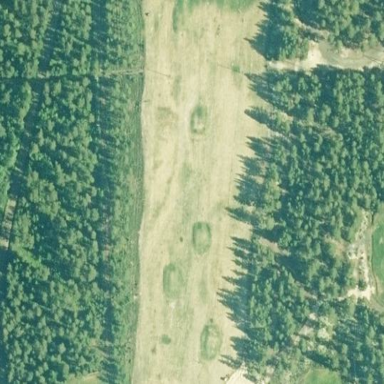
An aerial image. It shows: Golf green pitch on grass land. It is designated for the sport of golf.